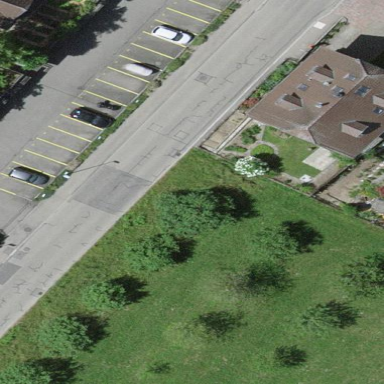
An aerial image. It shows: Street-side parking area with asphalt surface.